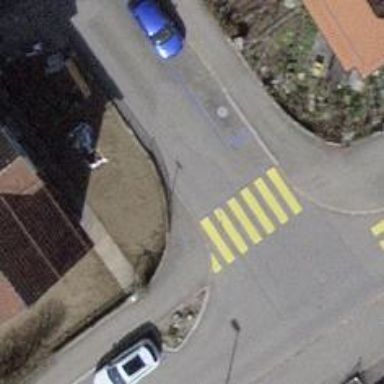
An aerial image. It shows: Uncontrolled zebra crossing on the road.